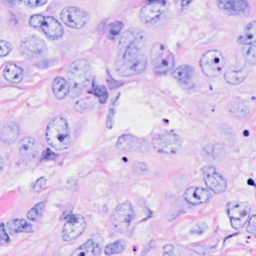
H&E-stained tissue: Breast